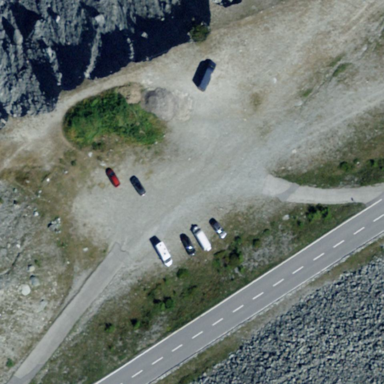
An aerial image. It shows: Parking area with surface.